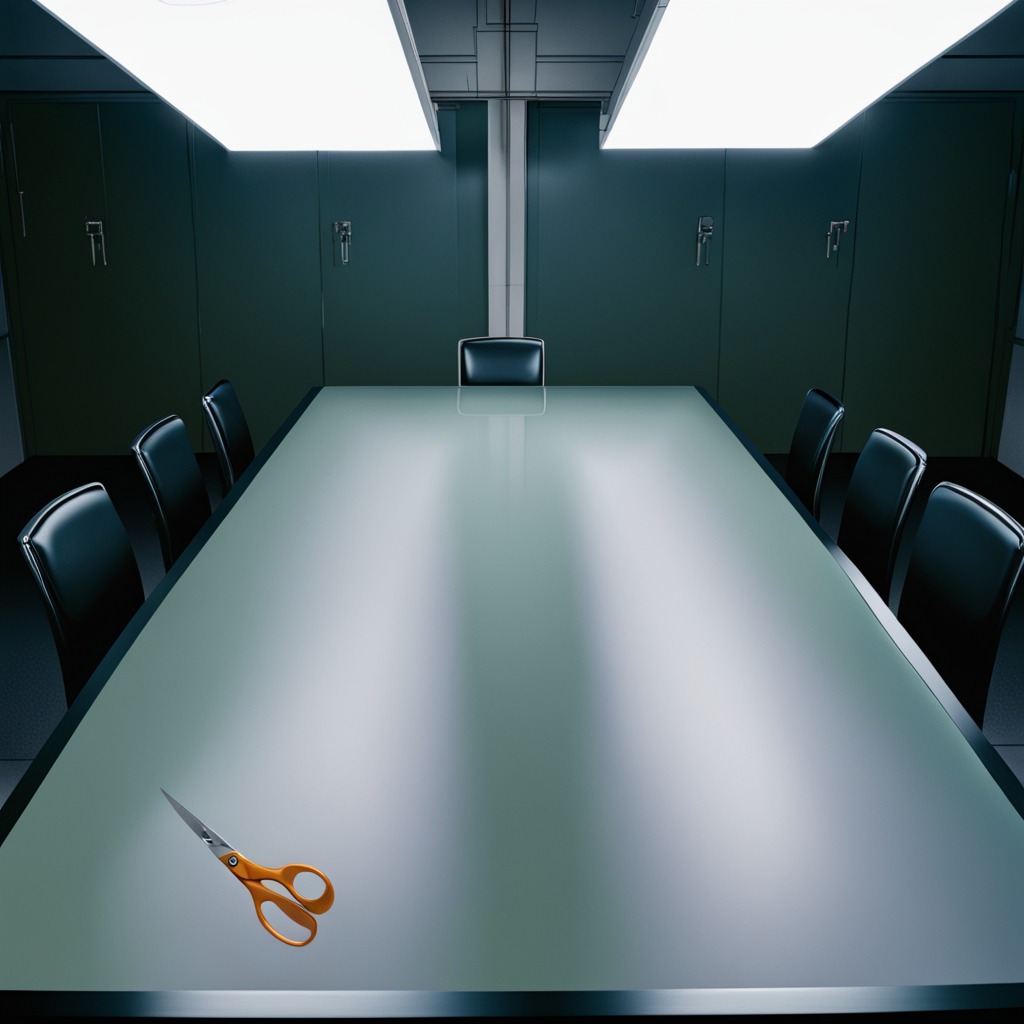
A scissor lying on the table.